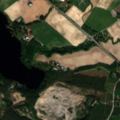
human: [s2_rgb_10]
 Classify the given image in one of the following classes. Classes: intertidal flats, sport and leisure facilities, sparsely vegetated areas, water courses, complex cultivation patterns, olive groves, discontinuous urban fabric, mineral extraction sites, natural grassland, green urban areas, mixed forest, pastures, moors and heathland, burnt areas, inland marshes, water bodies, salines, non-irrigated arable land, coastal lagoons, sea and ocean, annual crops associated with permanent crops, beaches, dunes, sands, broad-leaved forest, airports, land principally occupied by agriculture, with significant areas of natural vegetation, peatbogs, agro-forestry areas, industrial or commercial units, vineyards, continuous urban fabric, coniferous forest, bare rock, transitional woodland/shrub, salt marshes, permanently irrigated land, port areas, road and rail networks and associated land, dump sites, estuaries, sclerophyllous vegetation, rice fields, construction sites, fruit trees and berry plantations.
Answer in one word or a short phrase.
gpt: discontinuous urban fabric, mineral extraction sites, non-irrigated arable land, land principally occupied by agriculture, with significant areas of natural vegetation, coniferous forest, water bodies